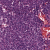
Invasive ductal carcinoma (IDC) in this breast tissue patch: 1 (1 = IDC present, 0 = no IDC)